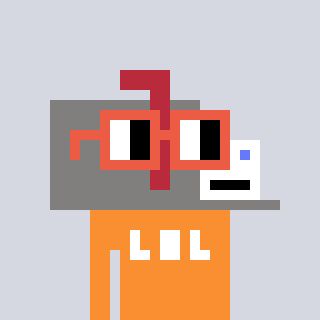
a pixel art character with square orange glasses, a mailbox-shaped head and a orange-colored body on a cool background